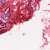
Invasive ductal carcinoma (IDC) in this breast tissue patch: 0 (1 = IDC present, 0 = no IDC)